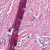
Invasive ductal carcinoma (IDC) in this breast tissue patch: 1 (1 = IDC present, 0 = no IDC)